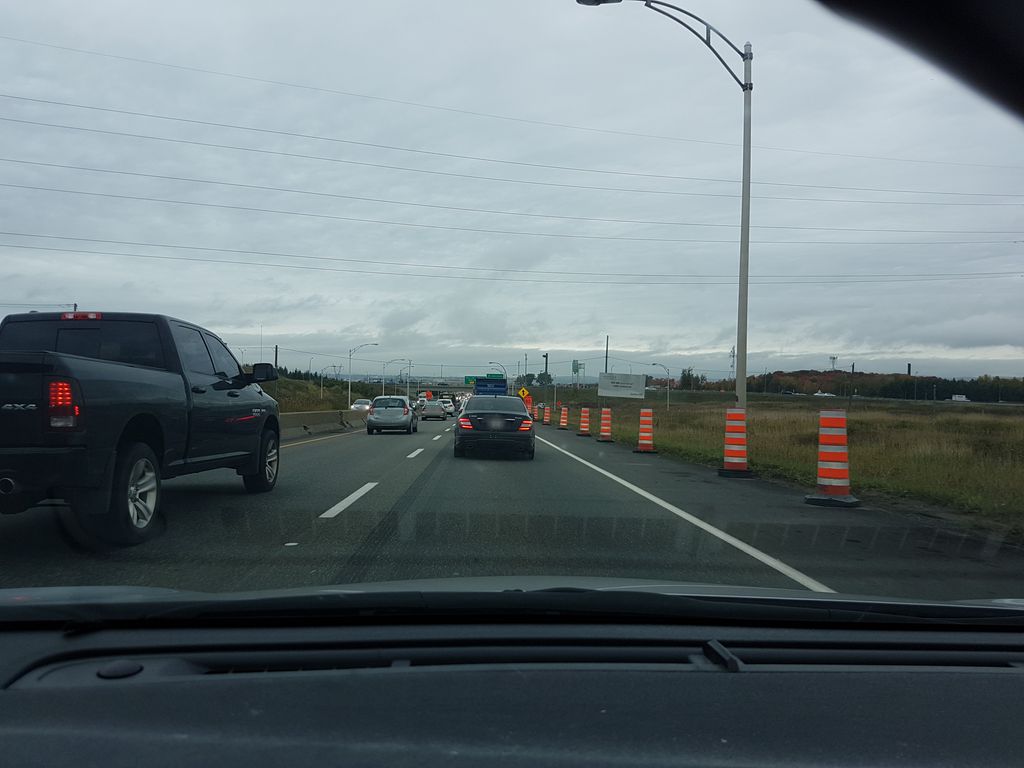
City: quebec_city